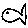
Label: fish